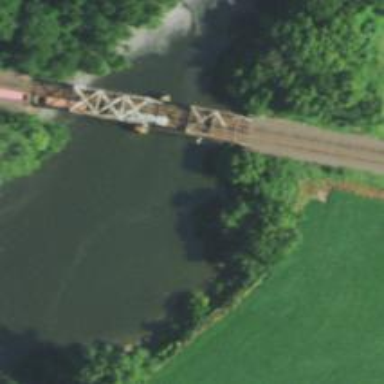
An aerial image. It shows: Bridge over railway line.